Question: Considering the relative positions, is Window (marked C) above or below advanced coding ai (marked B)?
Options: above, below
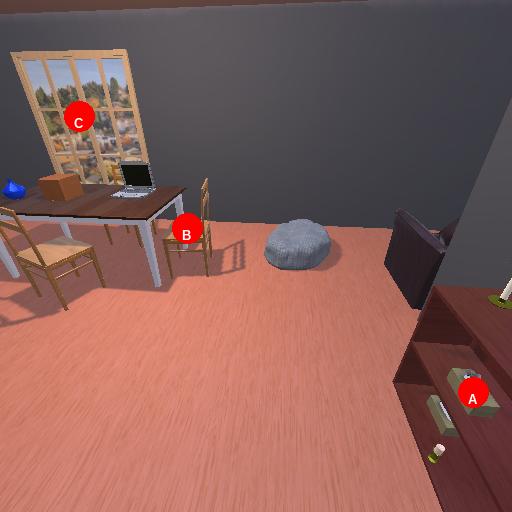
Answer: above